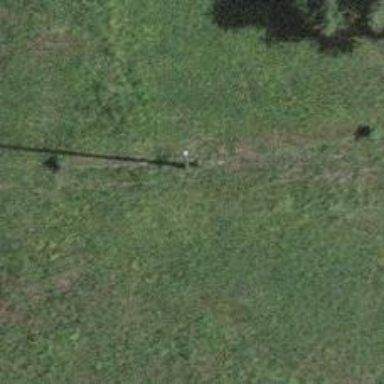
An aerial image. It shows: Power pole.